Aerial crown-view tile of a tropical tree (Barro Colorado Island, Panama), acquired 20250414:
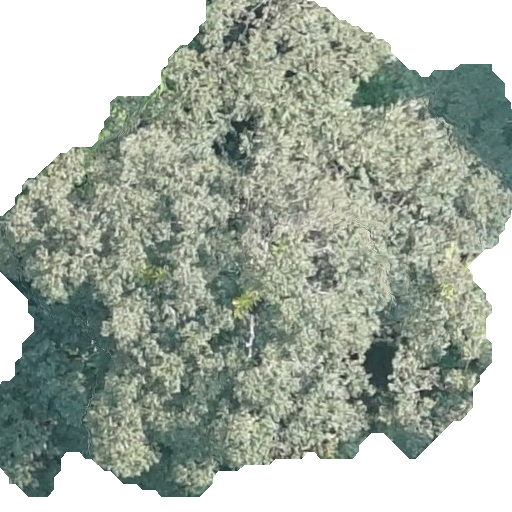
Species: Luehea seemannii
GBIF accepted scientific name: Luehea seemannii
Crown area: 288.983 m²